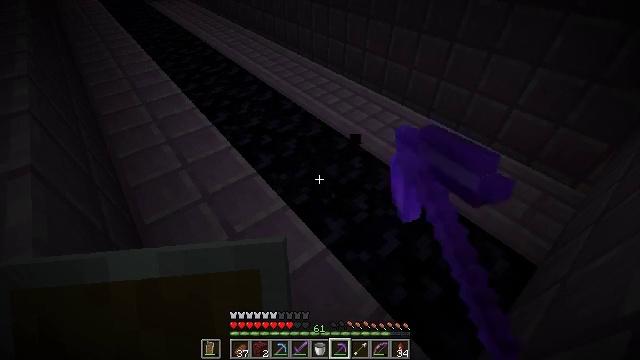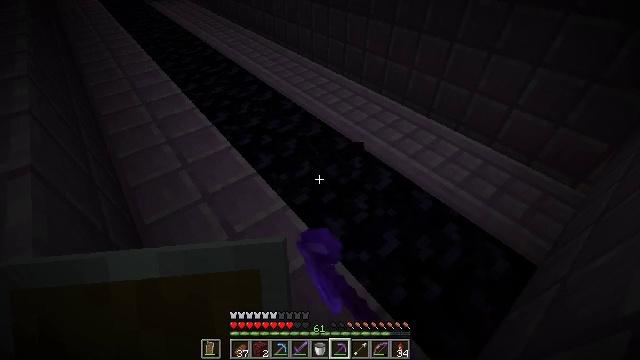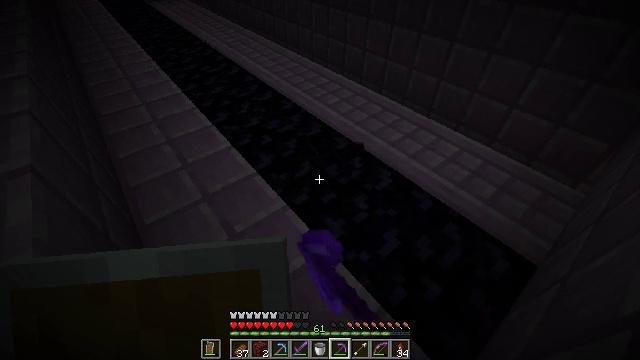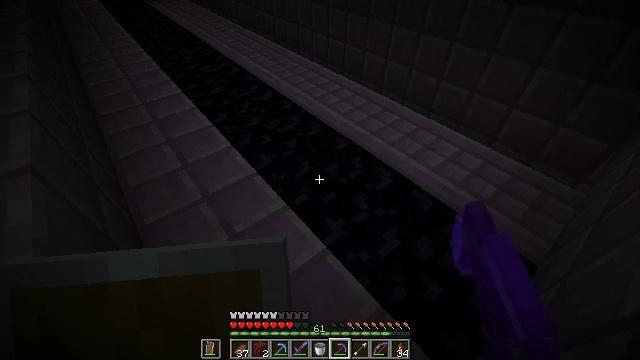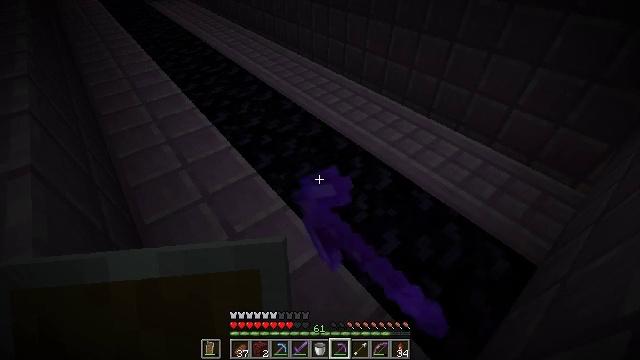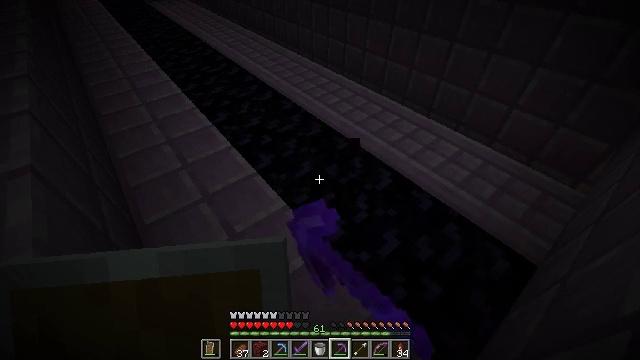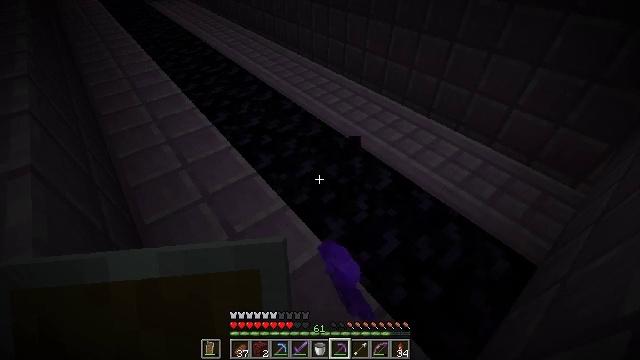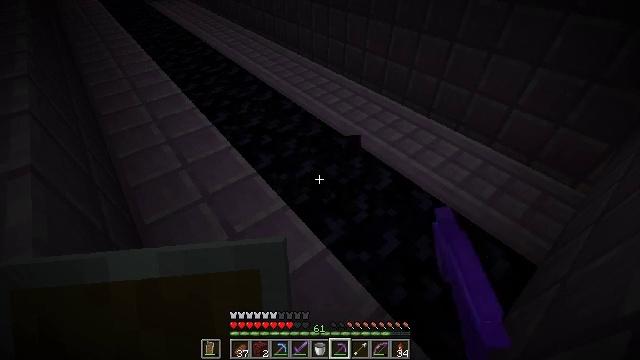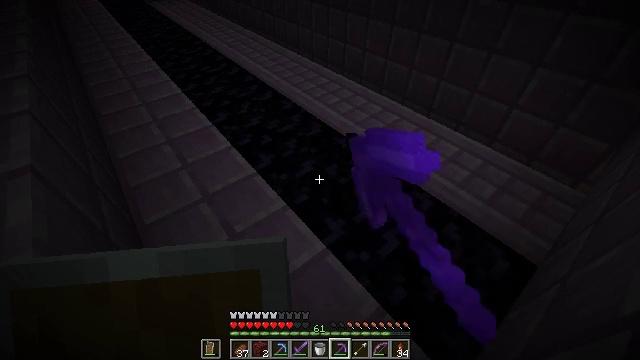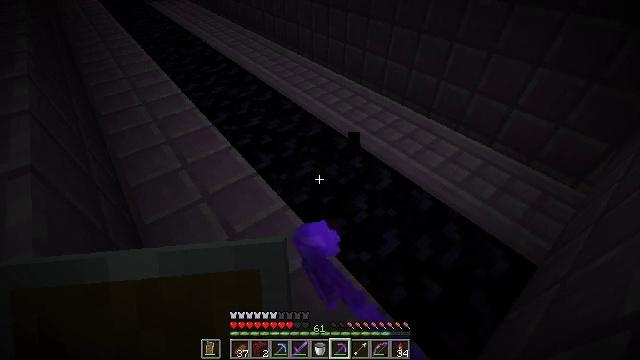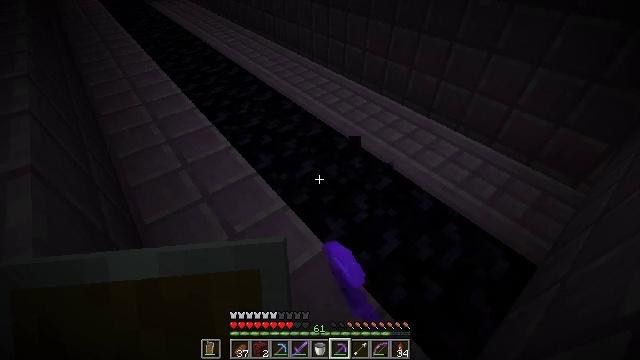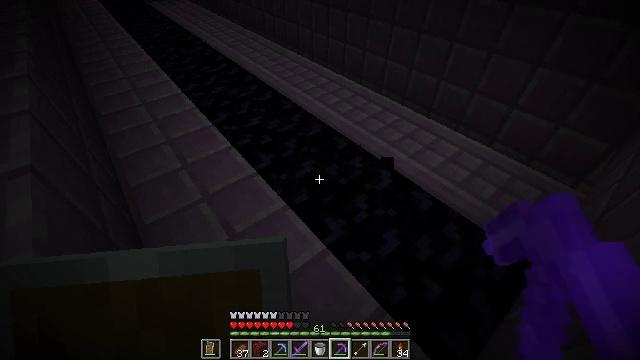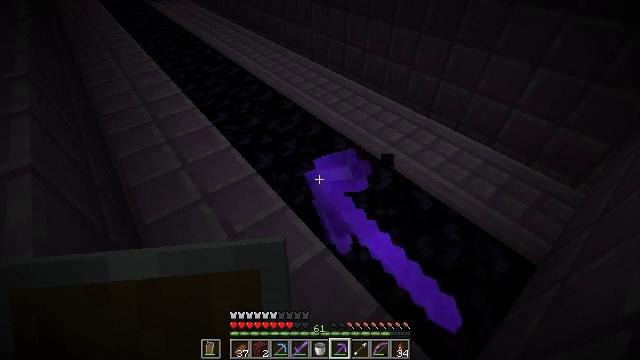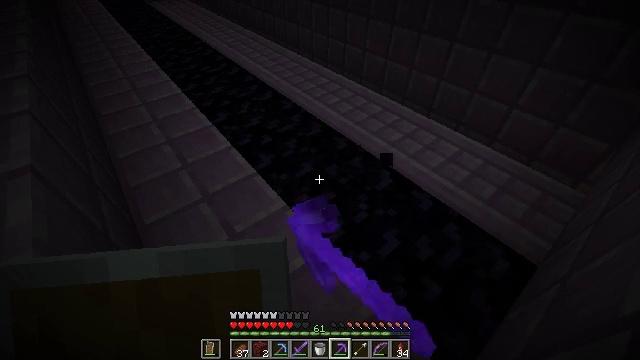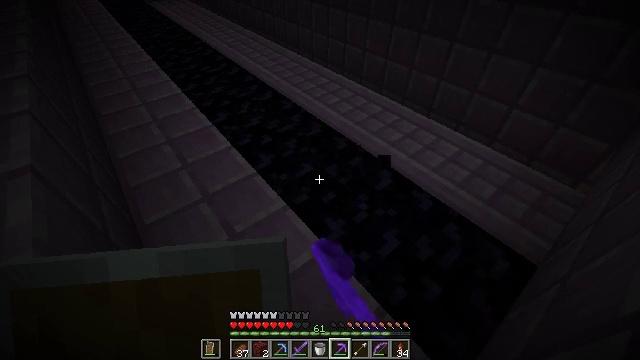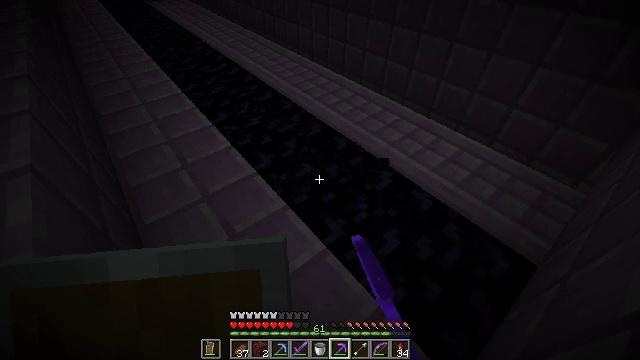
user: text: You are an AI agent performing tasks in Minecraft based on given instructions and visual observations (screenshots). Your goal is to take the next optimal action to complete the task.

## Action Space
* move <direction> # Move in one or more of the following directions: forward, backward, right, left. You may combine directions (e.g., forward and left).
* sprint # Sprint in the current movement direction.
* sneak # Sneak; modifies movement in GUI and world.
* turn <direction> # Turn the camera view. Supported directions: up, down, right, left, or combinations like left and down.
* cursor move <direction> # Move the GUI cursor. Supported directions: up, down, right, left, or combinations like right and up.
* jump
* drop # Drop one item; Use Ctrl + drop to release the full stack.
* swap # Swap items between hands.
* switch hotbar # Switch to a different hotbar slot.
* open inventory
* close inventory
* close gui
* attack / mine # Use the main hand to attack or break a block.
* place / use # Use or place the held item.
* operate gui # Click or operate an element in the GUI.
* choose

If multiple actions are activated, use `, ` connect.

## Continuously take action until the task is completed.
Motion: motion action
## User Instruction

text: Mine the tough obsidian.
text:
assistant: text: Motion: attack / mine
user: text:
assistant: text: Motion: attack / mine
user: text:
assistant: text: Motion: attack / mine
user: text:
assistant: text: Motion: attack / mine
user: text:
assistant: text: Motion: attack / mine
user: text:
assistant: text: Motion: attack / mine
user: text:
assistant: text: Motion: attack / mine
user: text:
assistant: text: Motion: attack / mine
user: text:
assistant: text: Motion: attack / mine
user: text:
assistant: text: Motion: attack / mine
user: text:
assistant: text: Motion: attack / mine
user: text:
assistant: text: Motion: attack / mine
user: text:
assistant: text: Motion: attack / mine
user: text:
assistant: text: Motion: attack / mine
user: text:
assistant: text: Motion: attack / mine
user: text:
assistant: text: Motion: attack / mine
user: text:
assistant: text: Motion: attack / mine
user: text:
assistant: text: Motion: attack / mine
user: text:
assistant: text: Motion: attack / mine
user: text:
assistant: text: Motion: attack / mine
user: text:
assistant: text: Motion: attack / mine
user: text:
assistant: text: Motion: attack / mine
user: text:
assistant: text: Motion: attack / mine
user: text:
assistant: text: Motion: attack / mine
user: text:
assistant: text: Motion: attack / mine
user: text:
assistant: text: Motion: attack / mine
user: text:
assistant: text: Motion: attack / mine
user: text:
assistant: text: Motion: attack / mine
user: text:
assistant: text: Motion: attack / mine
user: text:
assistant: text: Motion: attack / mine